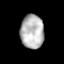
Tissue: prostate
Cell type: T cells
Senescence score: 0.3504
Nuclear area (px): 772
Mean DAPI intensity: 183.376